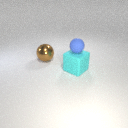
large cyan rubber cube in front of large brown metal sphere